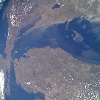
Label: water